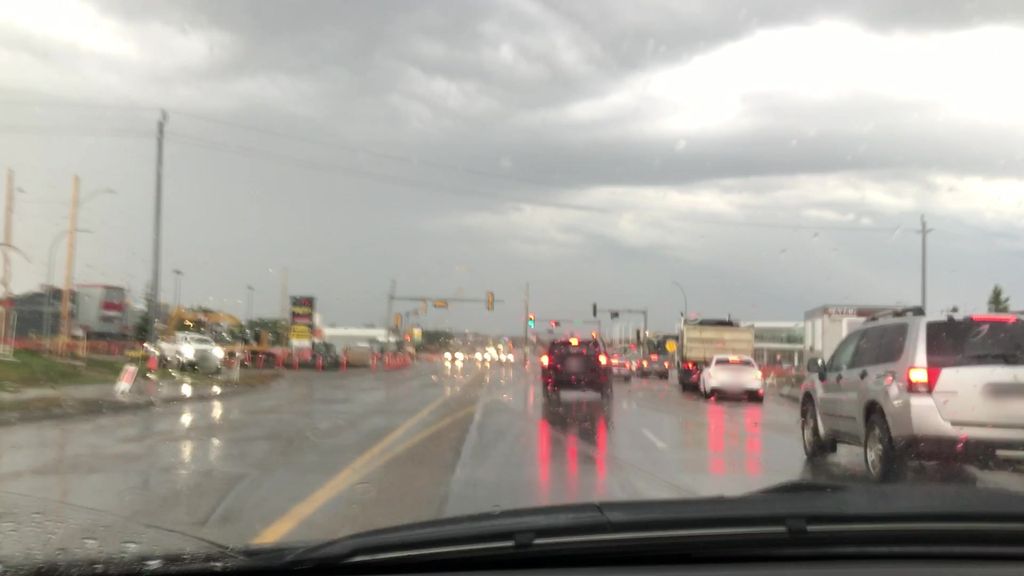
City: edmonton